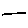
Label: line